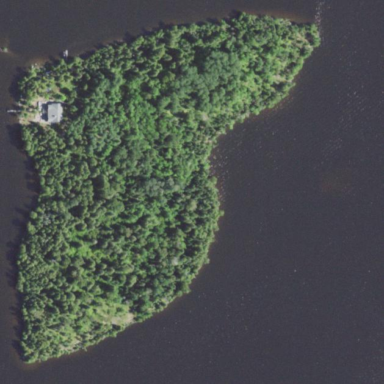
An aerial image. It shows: Image showing island.